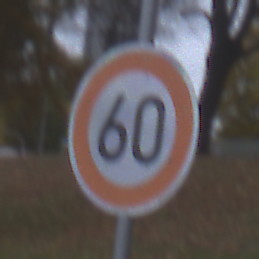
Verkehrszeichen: Geschwindigkeit60
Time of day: MorningAfternoon
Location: Outdoor (Urban)
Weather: Overcast
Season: NotSpecified
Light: Natural